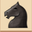
Piece: bN